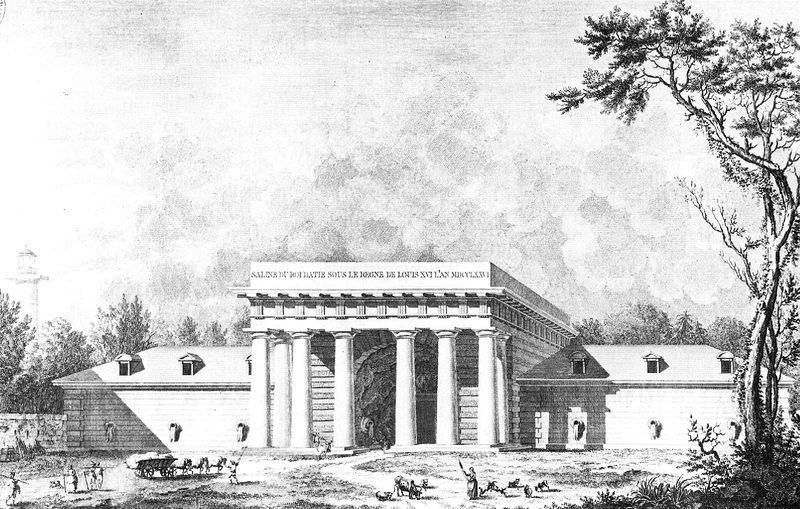
Titel: Torbau mit Grotte in der Salinenstadt Chaux / Arc-et-Senans
Künstler: Claude Nicolas Ledoux
Standort: Arc-et-Senans, Torbau (EU - F)
Schlagwörter: baum, himmel, schatten, wolken, bäume, menschen, frankreich, licht, säulen, zeichnung, dach, gebäude, gras, haus, architektur, stein, feld, häuser, pflanzen, wald, bauern, turm, schrift, kutsche, arbeiter, wagen, erker, leuchtturm, schwarzweiss, pantheon, portal, landwirtschaft, tempel, kupferstich, heuwagen, fuhrwerk, palladio